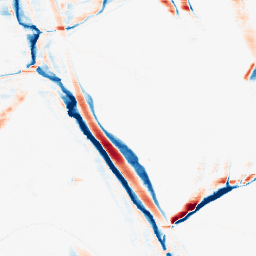
Category: morphological
Decomposition family: morphological_rect
Decomposition parameters: operation: average
width: 20
height: 3
Upsampling method: quintic
Upsampling parameters: scale: 4
Upsampling scale: 4